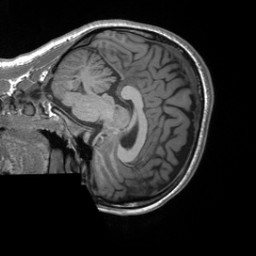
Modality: T1w
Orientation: sagittal